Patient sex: M
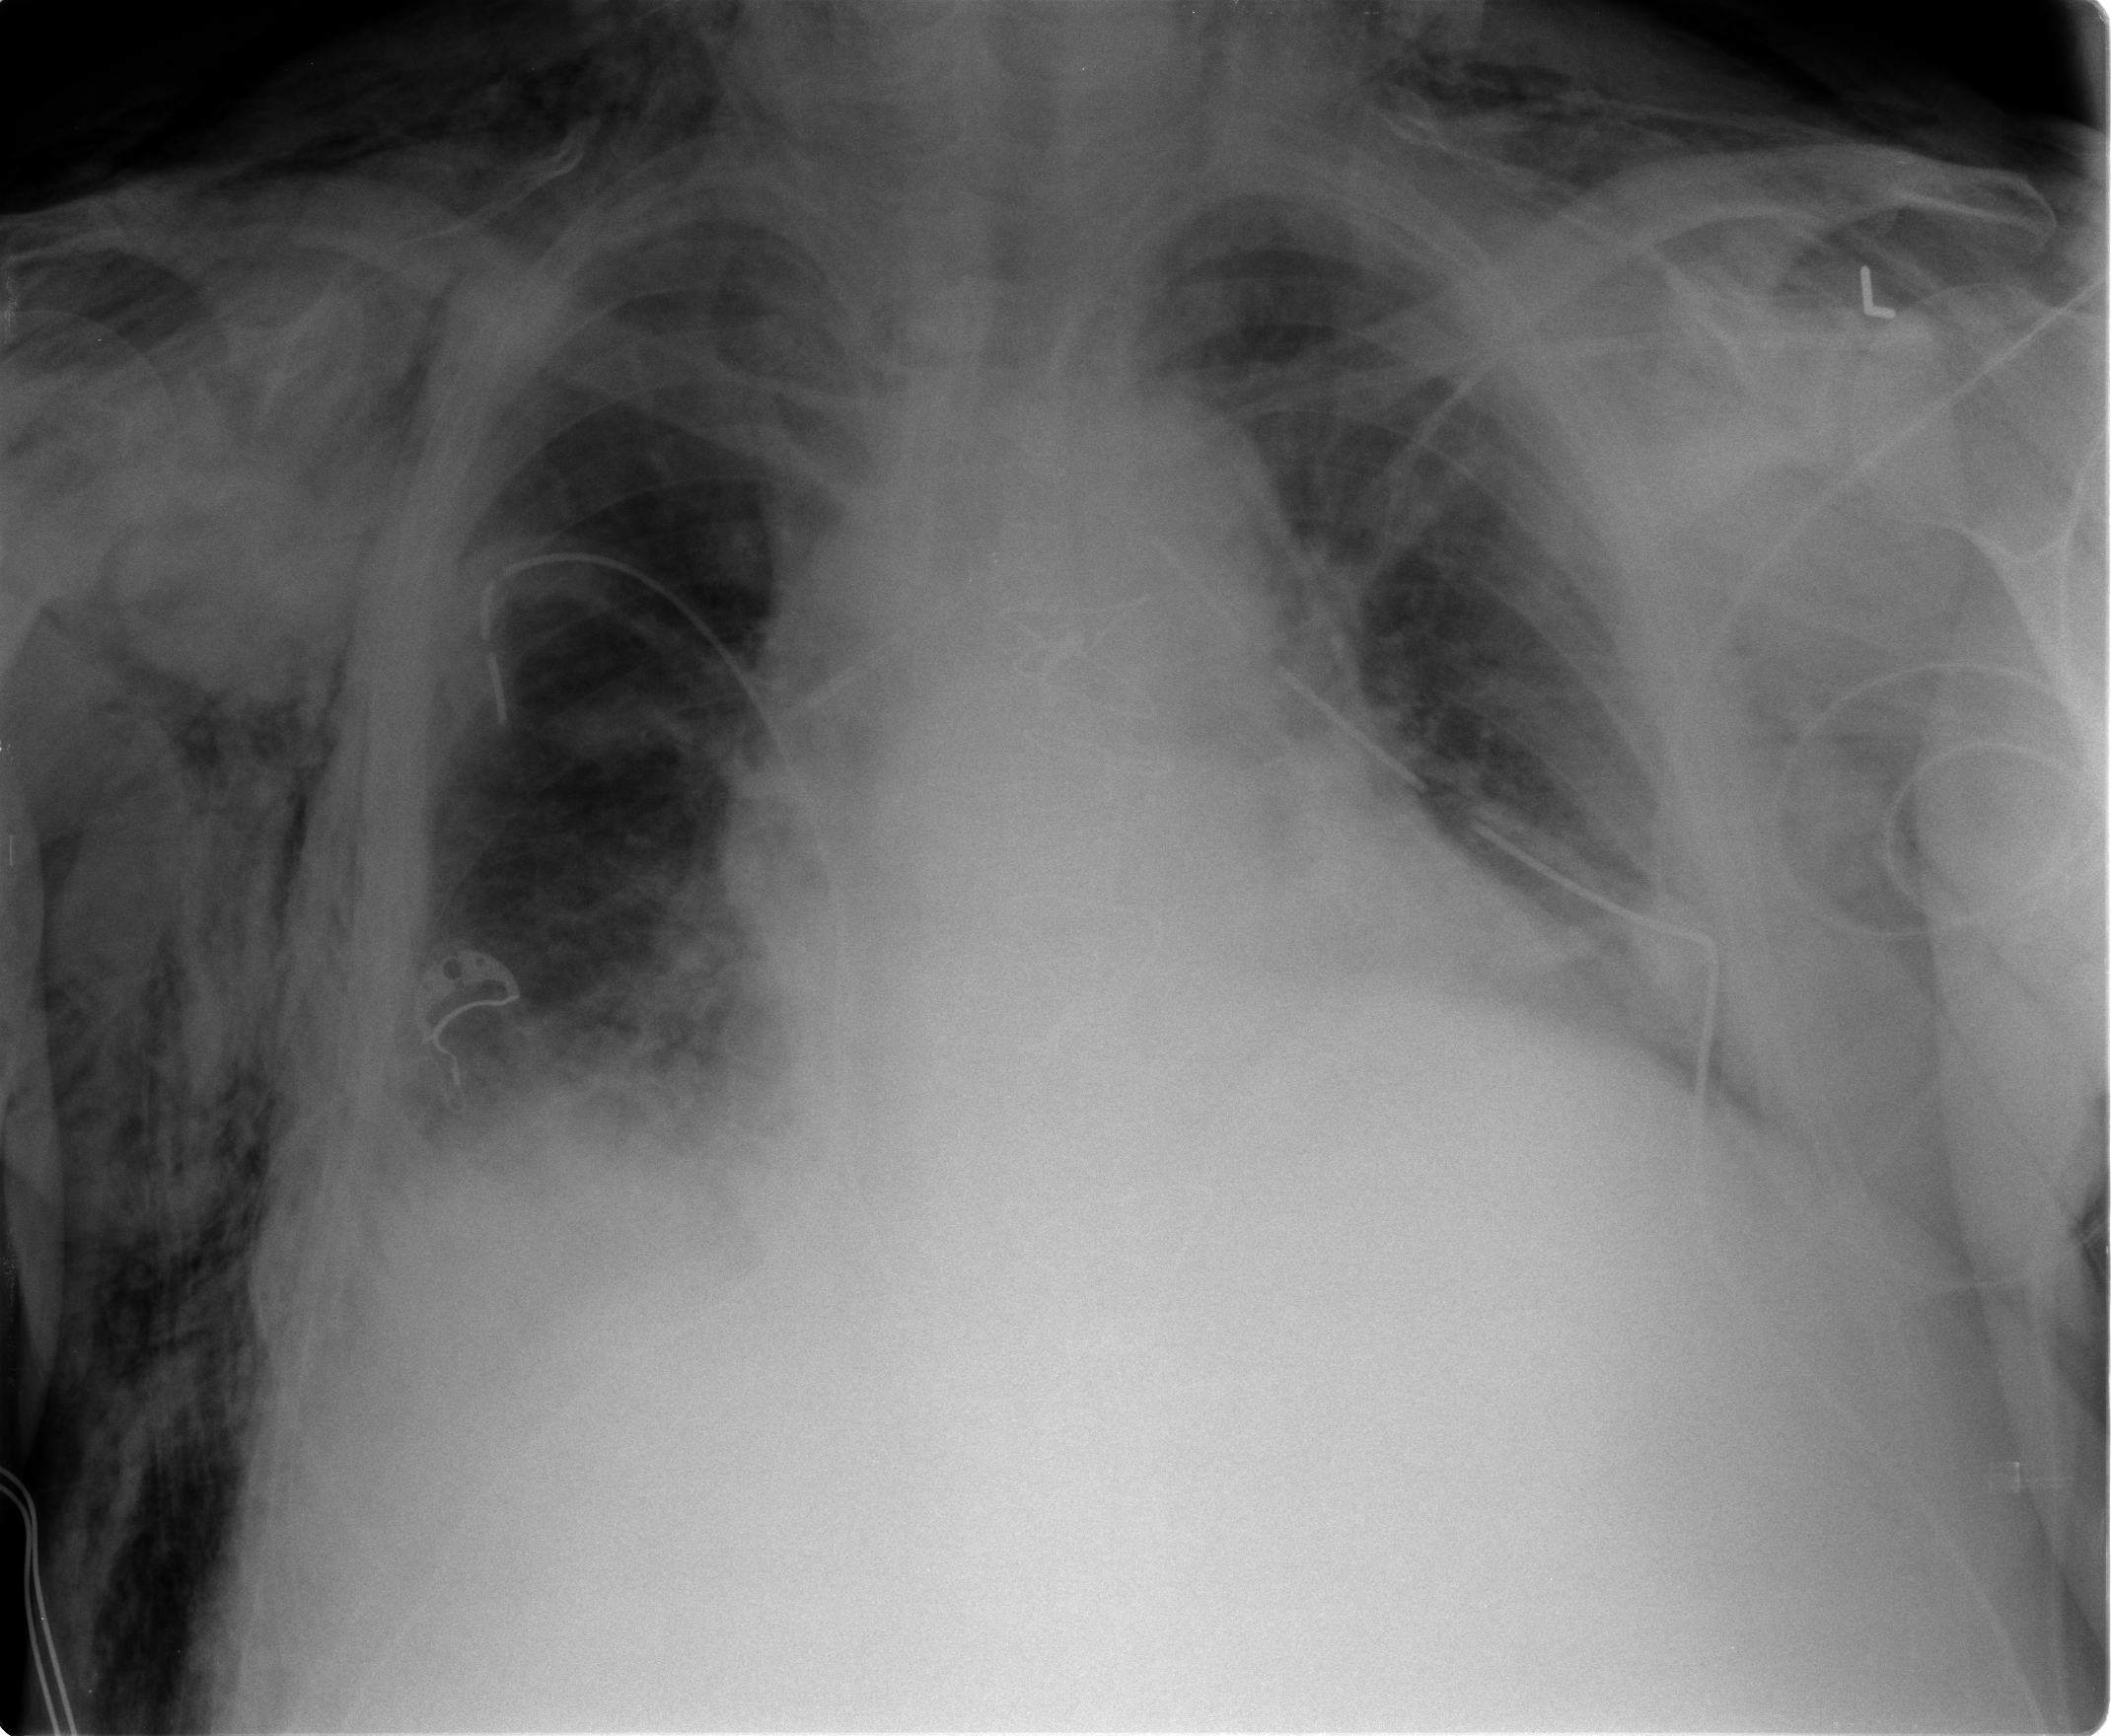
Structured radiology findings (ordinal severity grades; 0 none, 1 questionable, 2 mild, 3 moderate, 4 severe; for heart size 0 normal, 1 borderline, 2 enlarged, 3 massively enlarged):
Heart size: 2
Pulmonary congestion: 2
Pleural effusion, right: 2
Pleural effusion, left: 2
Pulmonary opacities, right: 1
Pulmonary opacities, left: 1
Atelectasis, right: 3
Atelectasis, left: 3